Question: I have 3 drop downs, but it can change. It is dynamic drop down

How can I get all selected values in those drop downs?
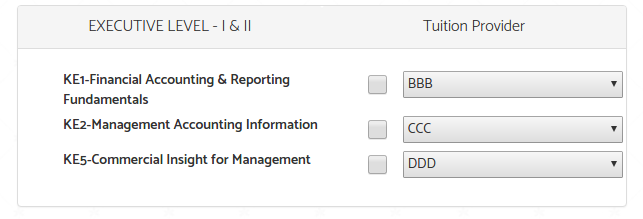
Answer: This is an explanation of my comment..
Run the snippet to check it in action
'''
var combos = document.querySelectorAll('[name^="select"]');
function getvalues() {
// Clear shown data
console.clear();
for (var i=0; i < combos.length; i++) {
// Get selected option value
var option = combos[i].options[combos[i].selectedIndex];
// Show options
console.log(combos[i].name + " :: " + option.value + " : " + option.text);
}
}
'''
'''
<select name="select-1">
<option value="1" selected>First</option>
<option value="2">Second</option>
<option value="3">Third</option>
</select>
<select name="select-2">
<option value="1">First</option>
<option value="2" selected>Second</option>
<option value="3">Third</option>
</select>
<select name="select-3">
<option value="1">First</option>
<option value="2">Second</option>
<option value="3" selected>Third</option>
</select>
<button onclick="getvalues()">Get values</button>
'''